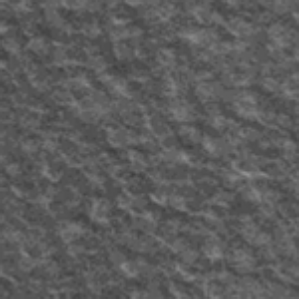
Label: frost